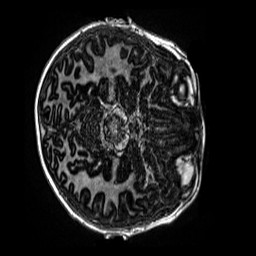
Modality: MP2RAGE
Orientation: axial
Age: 11
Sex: male
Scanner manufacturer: siemens
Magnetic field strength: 3 T
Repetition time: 4 s
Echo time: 0.00299 s